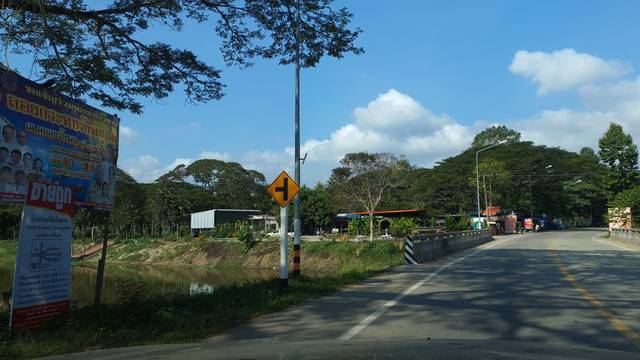
Region: Thailand
Coordinates: 11.346, 99.56